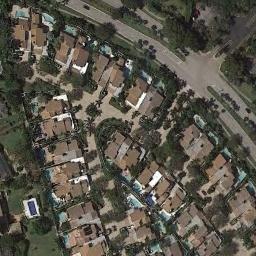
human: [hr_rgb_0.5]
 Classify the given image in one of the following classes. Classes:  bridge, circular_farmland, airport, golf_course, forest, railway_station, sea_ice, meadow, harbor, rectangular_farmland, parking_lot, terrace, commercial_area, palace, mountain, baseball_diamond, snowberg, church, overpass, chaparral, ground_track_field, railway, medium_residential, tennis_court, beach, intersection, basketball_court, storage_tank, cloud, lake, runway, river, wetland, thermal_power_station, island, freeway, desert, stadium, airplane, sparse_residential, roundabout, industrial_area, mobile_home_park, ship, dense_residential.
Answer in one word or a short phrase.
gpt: dense_residential